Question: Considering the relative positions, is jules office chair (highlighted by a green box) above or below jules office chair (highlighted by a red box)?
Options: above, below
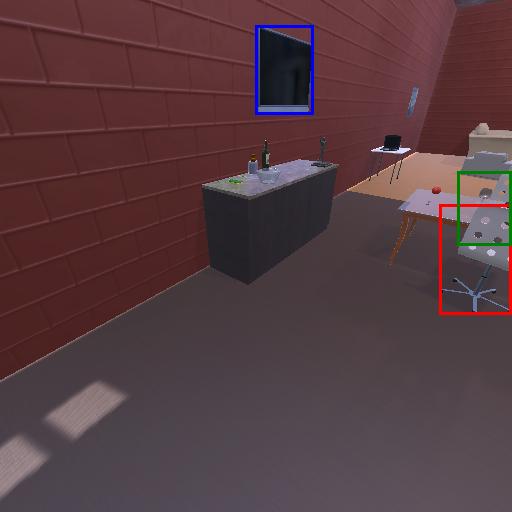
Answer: above